Question: What I want is, at the front-end, when the button pressed, retrieve the data from the back-end using Ajax, then attach them to a table. I'm using Django 1.9.
I managed to do so. However, each value does not match each column, just as the picture shows:

So that is my problem. CDK should be name, instead of price.
In views.py, I have:
'''
def ajax_dict(reuqest):
dicWCWishlist = [{"CDK":"Fallout 4","Price":"Y=199", "Addin-Date":"Gifted! Thank you!"}, {"CDK":"Far Cry Primal","Price":"EUR59.99", "Addin-Date":"2015-12-5"}, {"CDK":"iPhone 6S plus","Price":"$749", "Addin-Date":"2016-1-15"}, {"CDK":"wrong", "Price":"$$999", "Addin-Date":"1980-3-9"}]
return JsonResponse(dicWCWishlist, safe = False)
'''
In runAjax.html, I have:
'''
$("#btnJJDBZ").click(function() {
// alert("Boom!");
$.get("../ajax_dict/", function(res) {
for(var i = 0; i < res.length; i++) {
var ntr = $("<tr></tr>");
$.each(res[i], function(key, value) {
var ntd = $("<td></td>")
ntd.html(value);
ntr.append(ntd);
})
$("#tbodyWishlist").append(ntr);
}
});
});
'''
Besides, more strangely, whenever I modify the views.py file, the received data order randomly change again. Like when I add a space at any end of the line, or I change price $749 to $750, save and refresh the page, then the price column data moved to Add-in Date, or randomly under some column I don't know.
## -------------------------------------------------------------------------
---
The problem is solved for now, thanks to @luke_aus 's help.
In runAjax.html, change the jquery code with it follows:
'''
$("#btnJJDBZ").click(function(){
$.get("../ajax_dict", function(res) {
$.each(res, function(){
$.each(this, function(key, value){
var ntr = $("<tr></tr>");
var ntd1 = $("<td class='CDK'></td>");
var ntd2 = $("<td class='Price'></td>");
var ntd3 = $("<td class='Addin-date'></td>");
$.each(this, function(key, value){
switch(key){
case "CDK":
ntd1.html(value);
break;
case "Price":
ntd2.html(value);
break;
case "Addin-Date":
ntd3.html(value);
break;
}
})
ntr.append(ntd1).append(ntd2).append(ntd3);
$("#tbodyWishlist").append(ntr);
});
});
});
'''
I changed the data format, too.
'''
dicWCWishlist = {"list":[{"CDK":"Fallout 4","Price":"Y=199", "Addin-Date":"Gifted! Thank you!"}, {"CDK":"Far Cry Primal","Price":"EUR59.99", "Addin-Date":"2015-12-5"}, {"CDK":"iPhone 6S plus","Price":"$749", "Addin-Date":"2016-1-15"}, {"CDK":"wrong1", "Price":"$$999", "Addin-Date":"1980-3-9"}]}
'''
What I did is basically,
1. Create tr and 3 tds in advance
2. When key comes, manually tell what key it is (using switch)
3. Change the corresponded cell with correct value (using html())
## However, the question is still there!
Why was my data order random?
What did JsonResponse do to my JSON ?
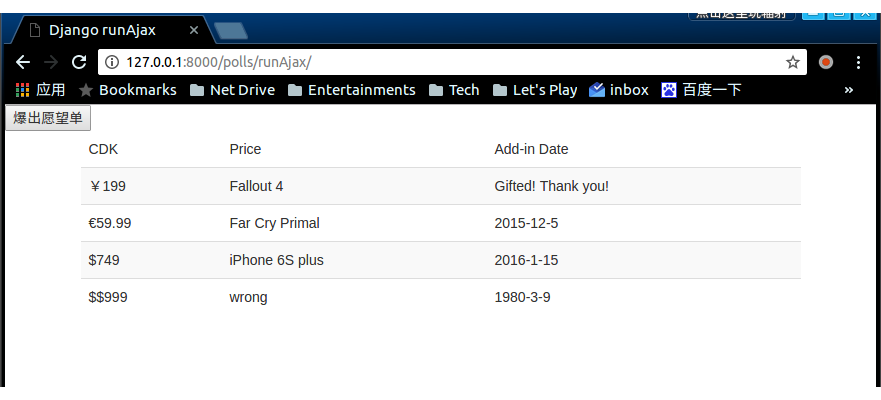
Answer: One way to do it will be to create each row with td's with a class name that corresponds to the JSON object key for each object, then add the data from each object to the corresponding td.
e.g. generate the table per ajax object (rather than per click as per this example)
<URL>
Then place the data in the correct columns:
'jsonObj[key] = value newRow.children('.key).text(value)'